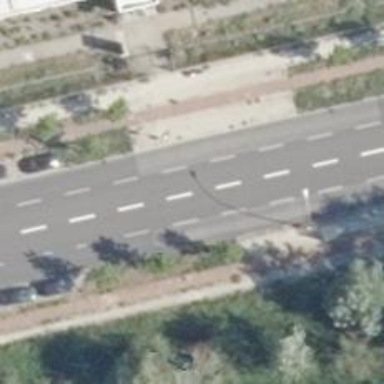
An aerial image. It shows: Unclassified road with asphalt surface. There is separate sidewalk and cycle track.